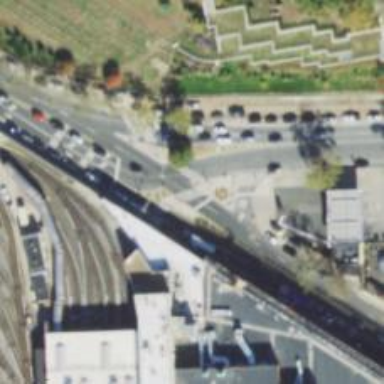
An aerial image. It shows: Asphalt footway with zebra crossing.